Question: Need some help in the VB.NET, not sure where I am doing wrong
I have a master form which uses the SplitContainer control. The PANEL1 of the split carries the MenuStrip and Panel2 is used to call related external forms
Function 'ResetSplitContainerPanel2' clears the Panel2 and loads the new form using the 'SetFormAttributesToLoadInPanel2'
Although 'SettingSplitContainer.Panel2.Controls.Clear()' clears the Panel2 but the form still maintains the form in the editable mode. If I call the same form again, I can see the values which I typed earlier
On Load of new form, the previous loaded form in PANEL2 should be disposed completely
'''
Private Sub ResetSplitContainerPanel2()
SettingSplitContainer.Panel2.Controls.Clear()
End Sub
Private Function SetFormAttributesToLoadInPanel2(ByVal formNameToChange As Form) As Boolean
On Error GoTo errHandler
formNameToChange.IsMdiContainer = False
formNameToChange.ShowInTaskbar = False
formNameToChange.FormBorderStyle = Windows.Forms.FormBorderStyle.None
formNameToChange.ControlBox = False
formNameToChange.TopLevel = False
formNameToChange.Text = ""
formNameToChange.Visible = True
formNameToChange.Width = SettingSplitContainer.Panel2.Width
formNameToChange.Height = SettingSplitContainer.Panel2.Height
SetFormAttributesToLoadInPanel2 = False
Exit Function
errHandler:
MsgBox("Error Description: " & Err.Description, vbOKOnly, "Error")
SetFormAttributesToLoadInPanel2 = True
Exit Function
End Function
'''
Appreciate your help
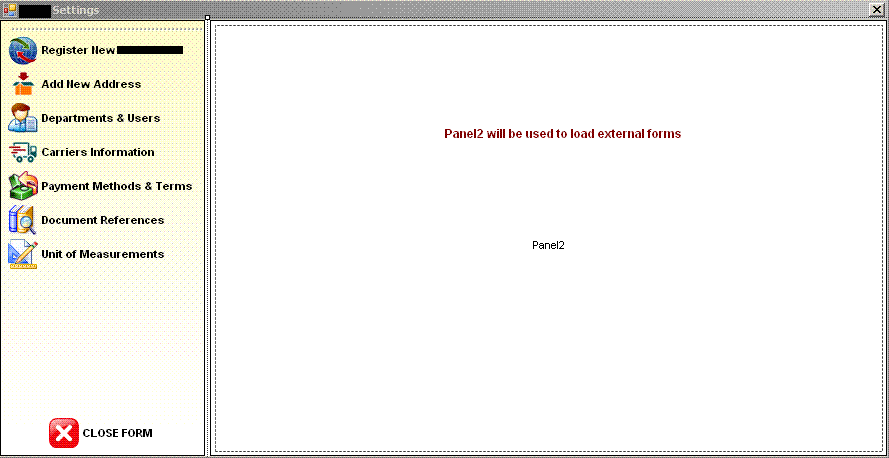
Answer: I will try to use the dispose method instead of Clear:
'''
Dim f As Form = TryCast(SettingSplitContainer.Panel2.Controls(0), Form)
if f IsNot Nothing then
f.Dispose()
Endif
'''
Not sure if your form has been added to the SplitContainer as the first control in the Panel2.Controls collection. However this will be simply to check.
The underlying reason for this change could be found in <URL>